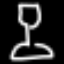
Label: hourglass